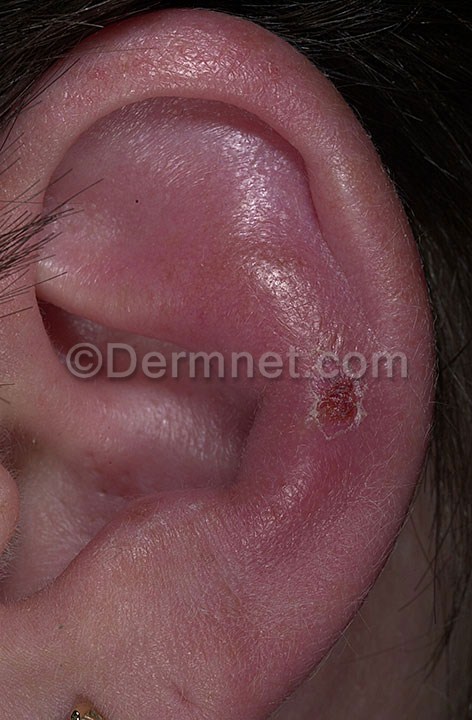
Disease: Cellulitis Impetigo and other Bacterial Infections